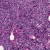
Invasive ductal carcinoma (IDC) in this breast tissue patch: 0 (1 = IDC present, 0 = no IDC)